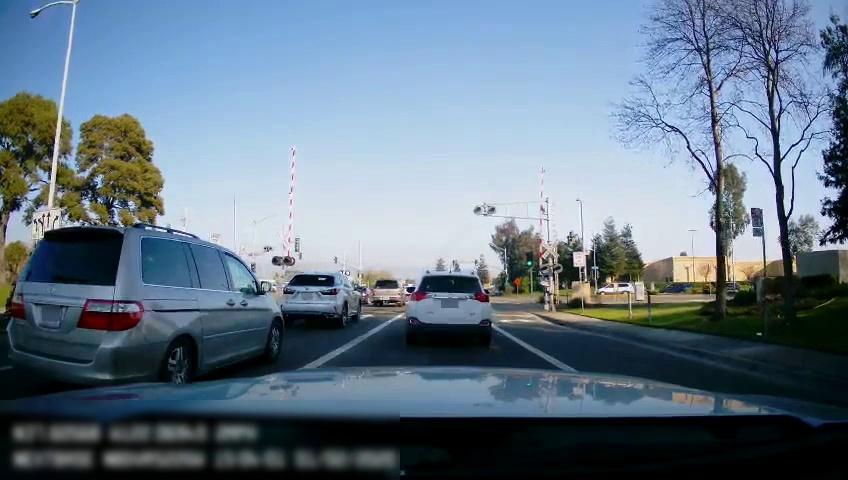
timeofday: Day
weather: Sunny
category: Drivable Space
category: Drivable Space
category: Vehicles | Car
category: Vehicles | SUV
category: Vehicles | Car
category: Vehicles | SUV
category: Vehicles | Car
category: Vehicles | SUV
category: Vehicles | Van
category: Vehicles | SUV
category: Lanes | Current Lane
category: Lanes | Current Lane
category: Traffic | Signs
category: Traffic | Lights
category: Traffic | Lights
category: Traffic | Lights
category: Traffic | Lights
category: Traffic | Signs
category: Traffic | Lights
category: Traffic | Signs
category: Traffic | Lights
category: Traffic | Signs
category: Traffic | Lights
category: Traffic | Lights